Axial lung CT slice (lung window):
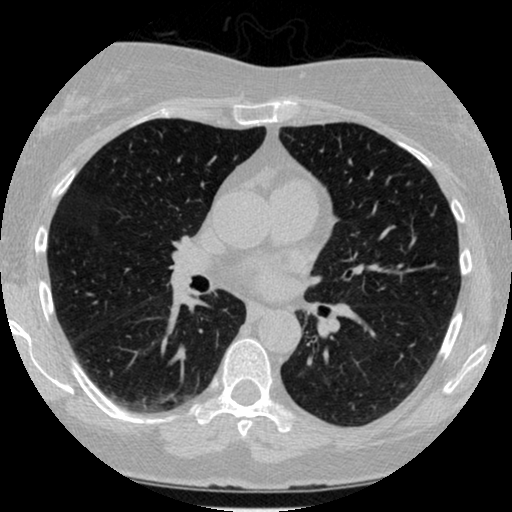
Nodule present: no